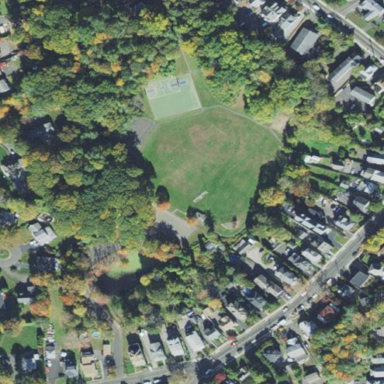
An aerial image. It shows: Existing Preserved Open Space categorized as park.